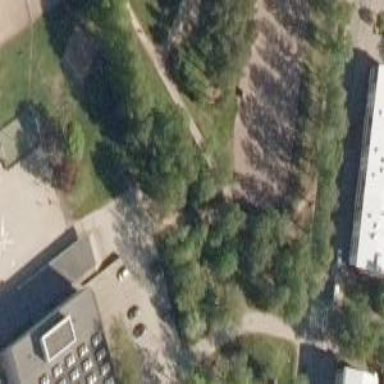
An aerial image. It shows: Park.